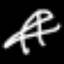
Label: squiggle